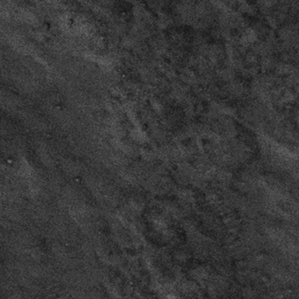
Label: frost